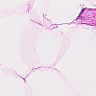
Metastatic tissue present: no